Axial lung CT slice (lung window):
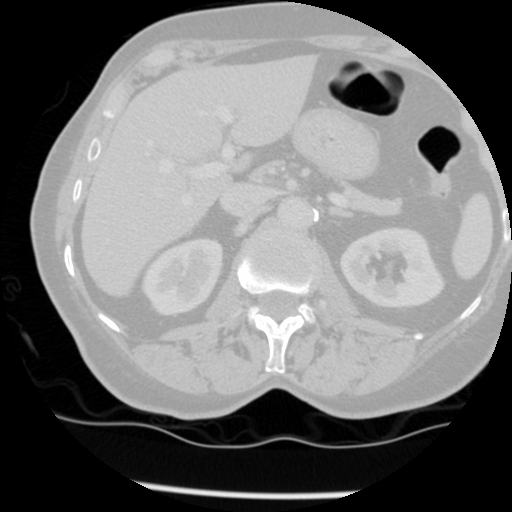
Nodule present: no